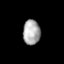
Tissue: prostate
Cell type: T cells
Senescence score: 0.3199
Nuclear area (px): 420
Mean DAPI intensity: 170.131